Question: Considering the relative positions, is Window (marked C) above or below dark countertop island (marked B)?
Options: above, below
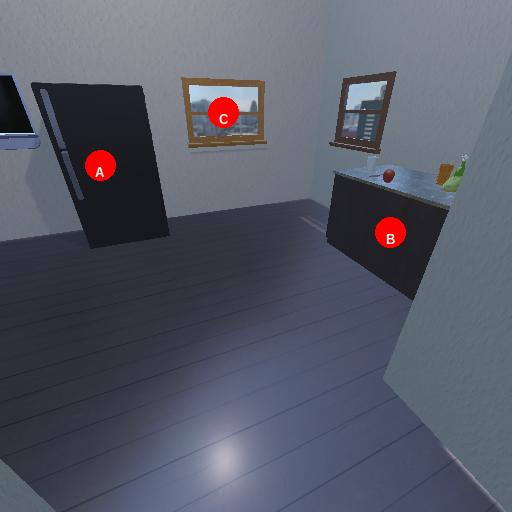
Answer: above